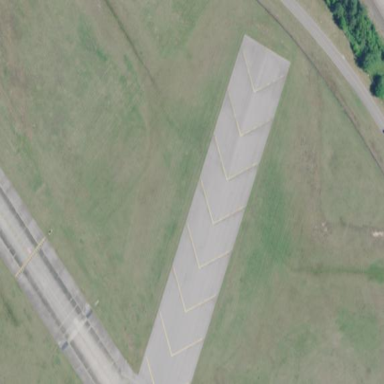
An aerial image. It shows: Runway at airport.